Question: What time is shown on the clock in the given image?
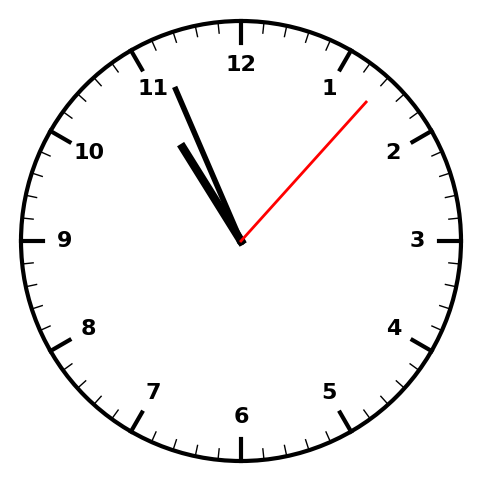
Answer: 10:56:07